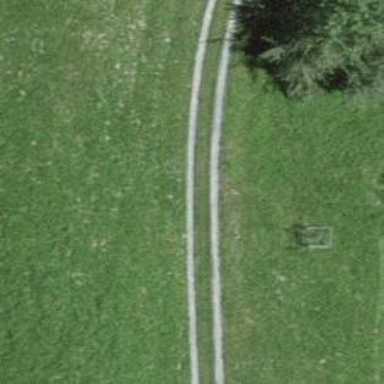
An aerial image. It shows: Track road with grade3 tracktype.